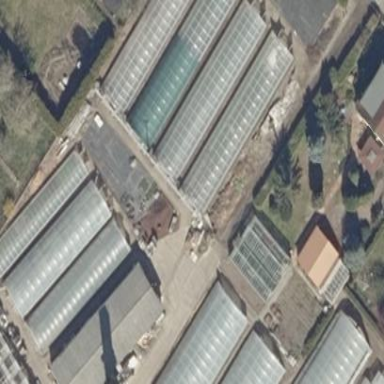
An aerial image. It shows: Greenhouse with round-shaped roof.